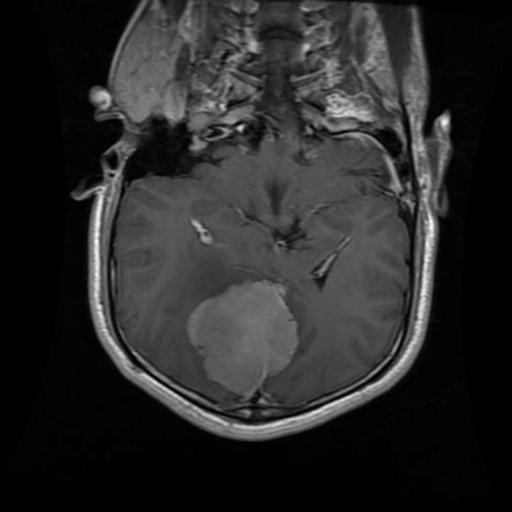
Label: meningioma